Question: SSMS seems to be missing the option for configuring "exporting query results to file"
Please is there a way we can configure this?
The default export query results to file:
- - - -
If we could alter these defaults, would be easily reusable with a simple 'bulk insert [table] from 'file path'' statement

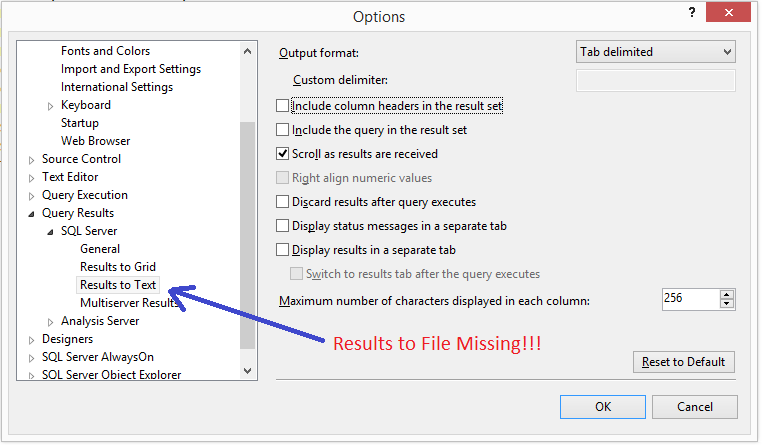
Answer: SSMS will export the same things defined (and displayed) as if you would run a 'Result to Text'. In fact, you can define everything under the menu point 'Result to Text' and it will work for both.
If your missing something here, you can also use 'BCP' (more infos <URL> or 'PowerShell' to export data from an table, view or procedure.